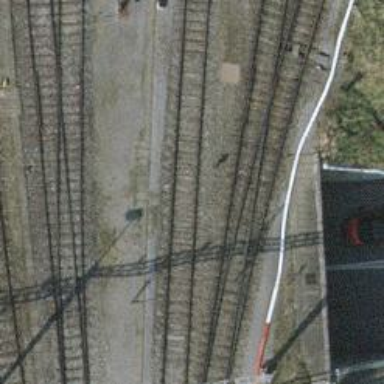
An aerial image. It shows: Railway yard with one track in service.